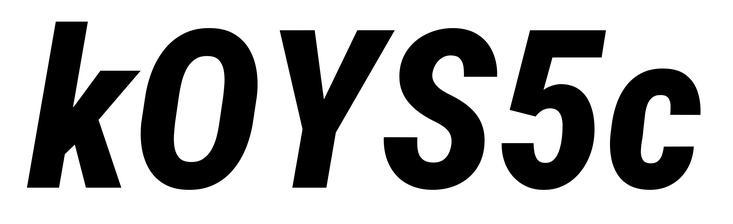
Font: Roboto-Italic_Condensed_ExtraBold_Italic